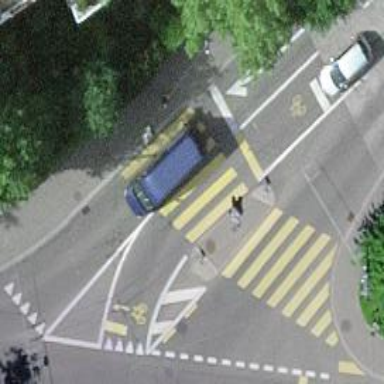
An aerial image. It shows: Road crossing with traffic signals and island.